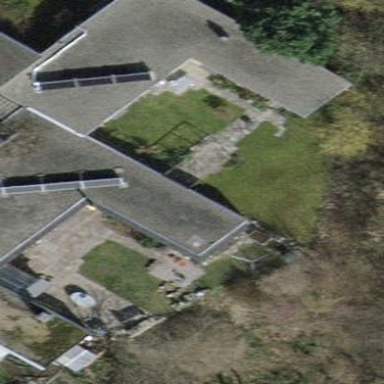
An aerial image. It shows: Terrace building.